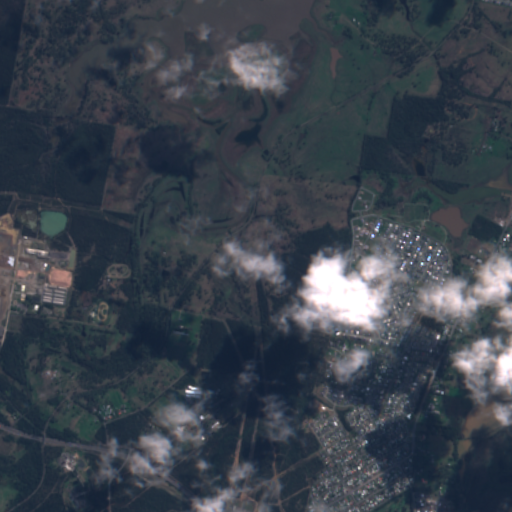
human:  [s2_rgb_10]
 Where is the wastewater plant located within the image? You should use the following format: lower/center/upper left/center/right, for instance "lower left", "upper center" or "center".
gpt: The wastewater plant is located in the lower left of the image.
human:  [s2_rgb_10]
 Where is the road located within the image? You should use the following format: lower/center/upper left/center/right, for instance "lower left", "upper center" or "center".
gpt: There is no road in the image.